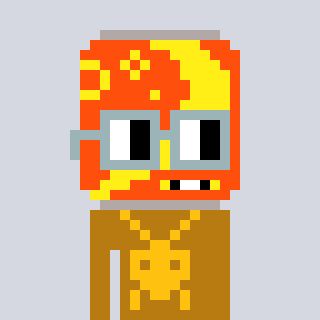
a pixel art character with square dark gray glasses, a pop-shaped head and a gold-colored body on a cool background